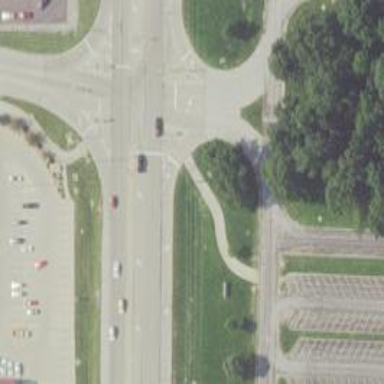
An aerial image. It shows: Asphalt footway with marked crossing lines for both pedestrians and cyclists.